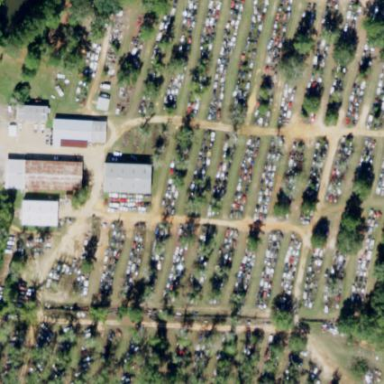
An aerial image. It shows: Scrap yard situated in industrial area.